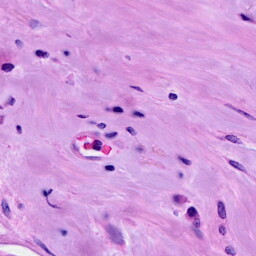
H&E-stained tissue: Breast